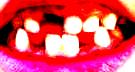
Condition: hypodontia